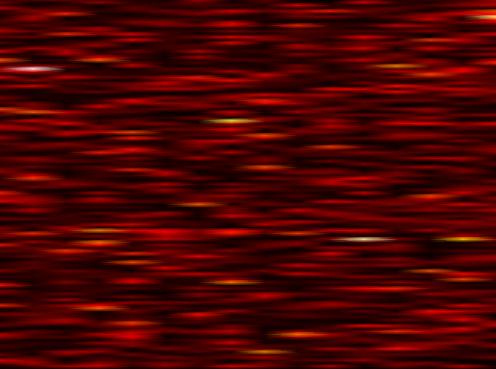
Label: FOFDM